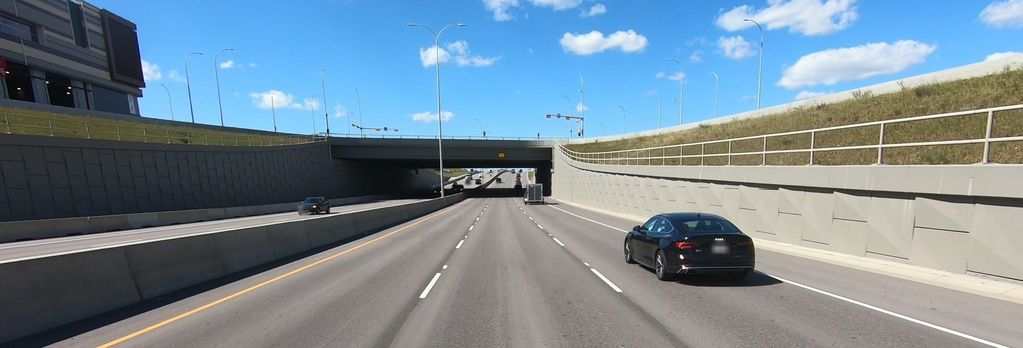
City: calgary